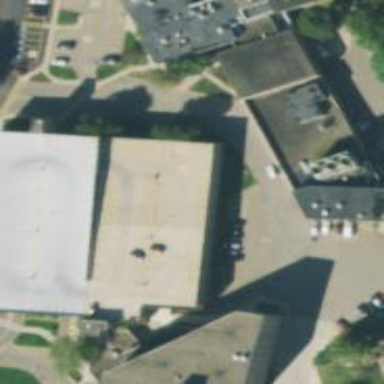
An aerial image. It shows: Parking space is available.